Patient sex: M
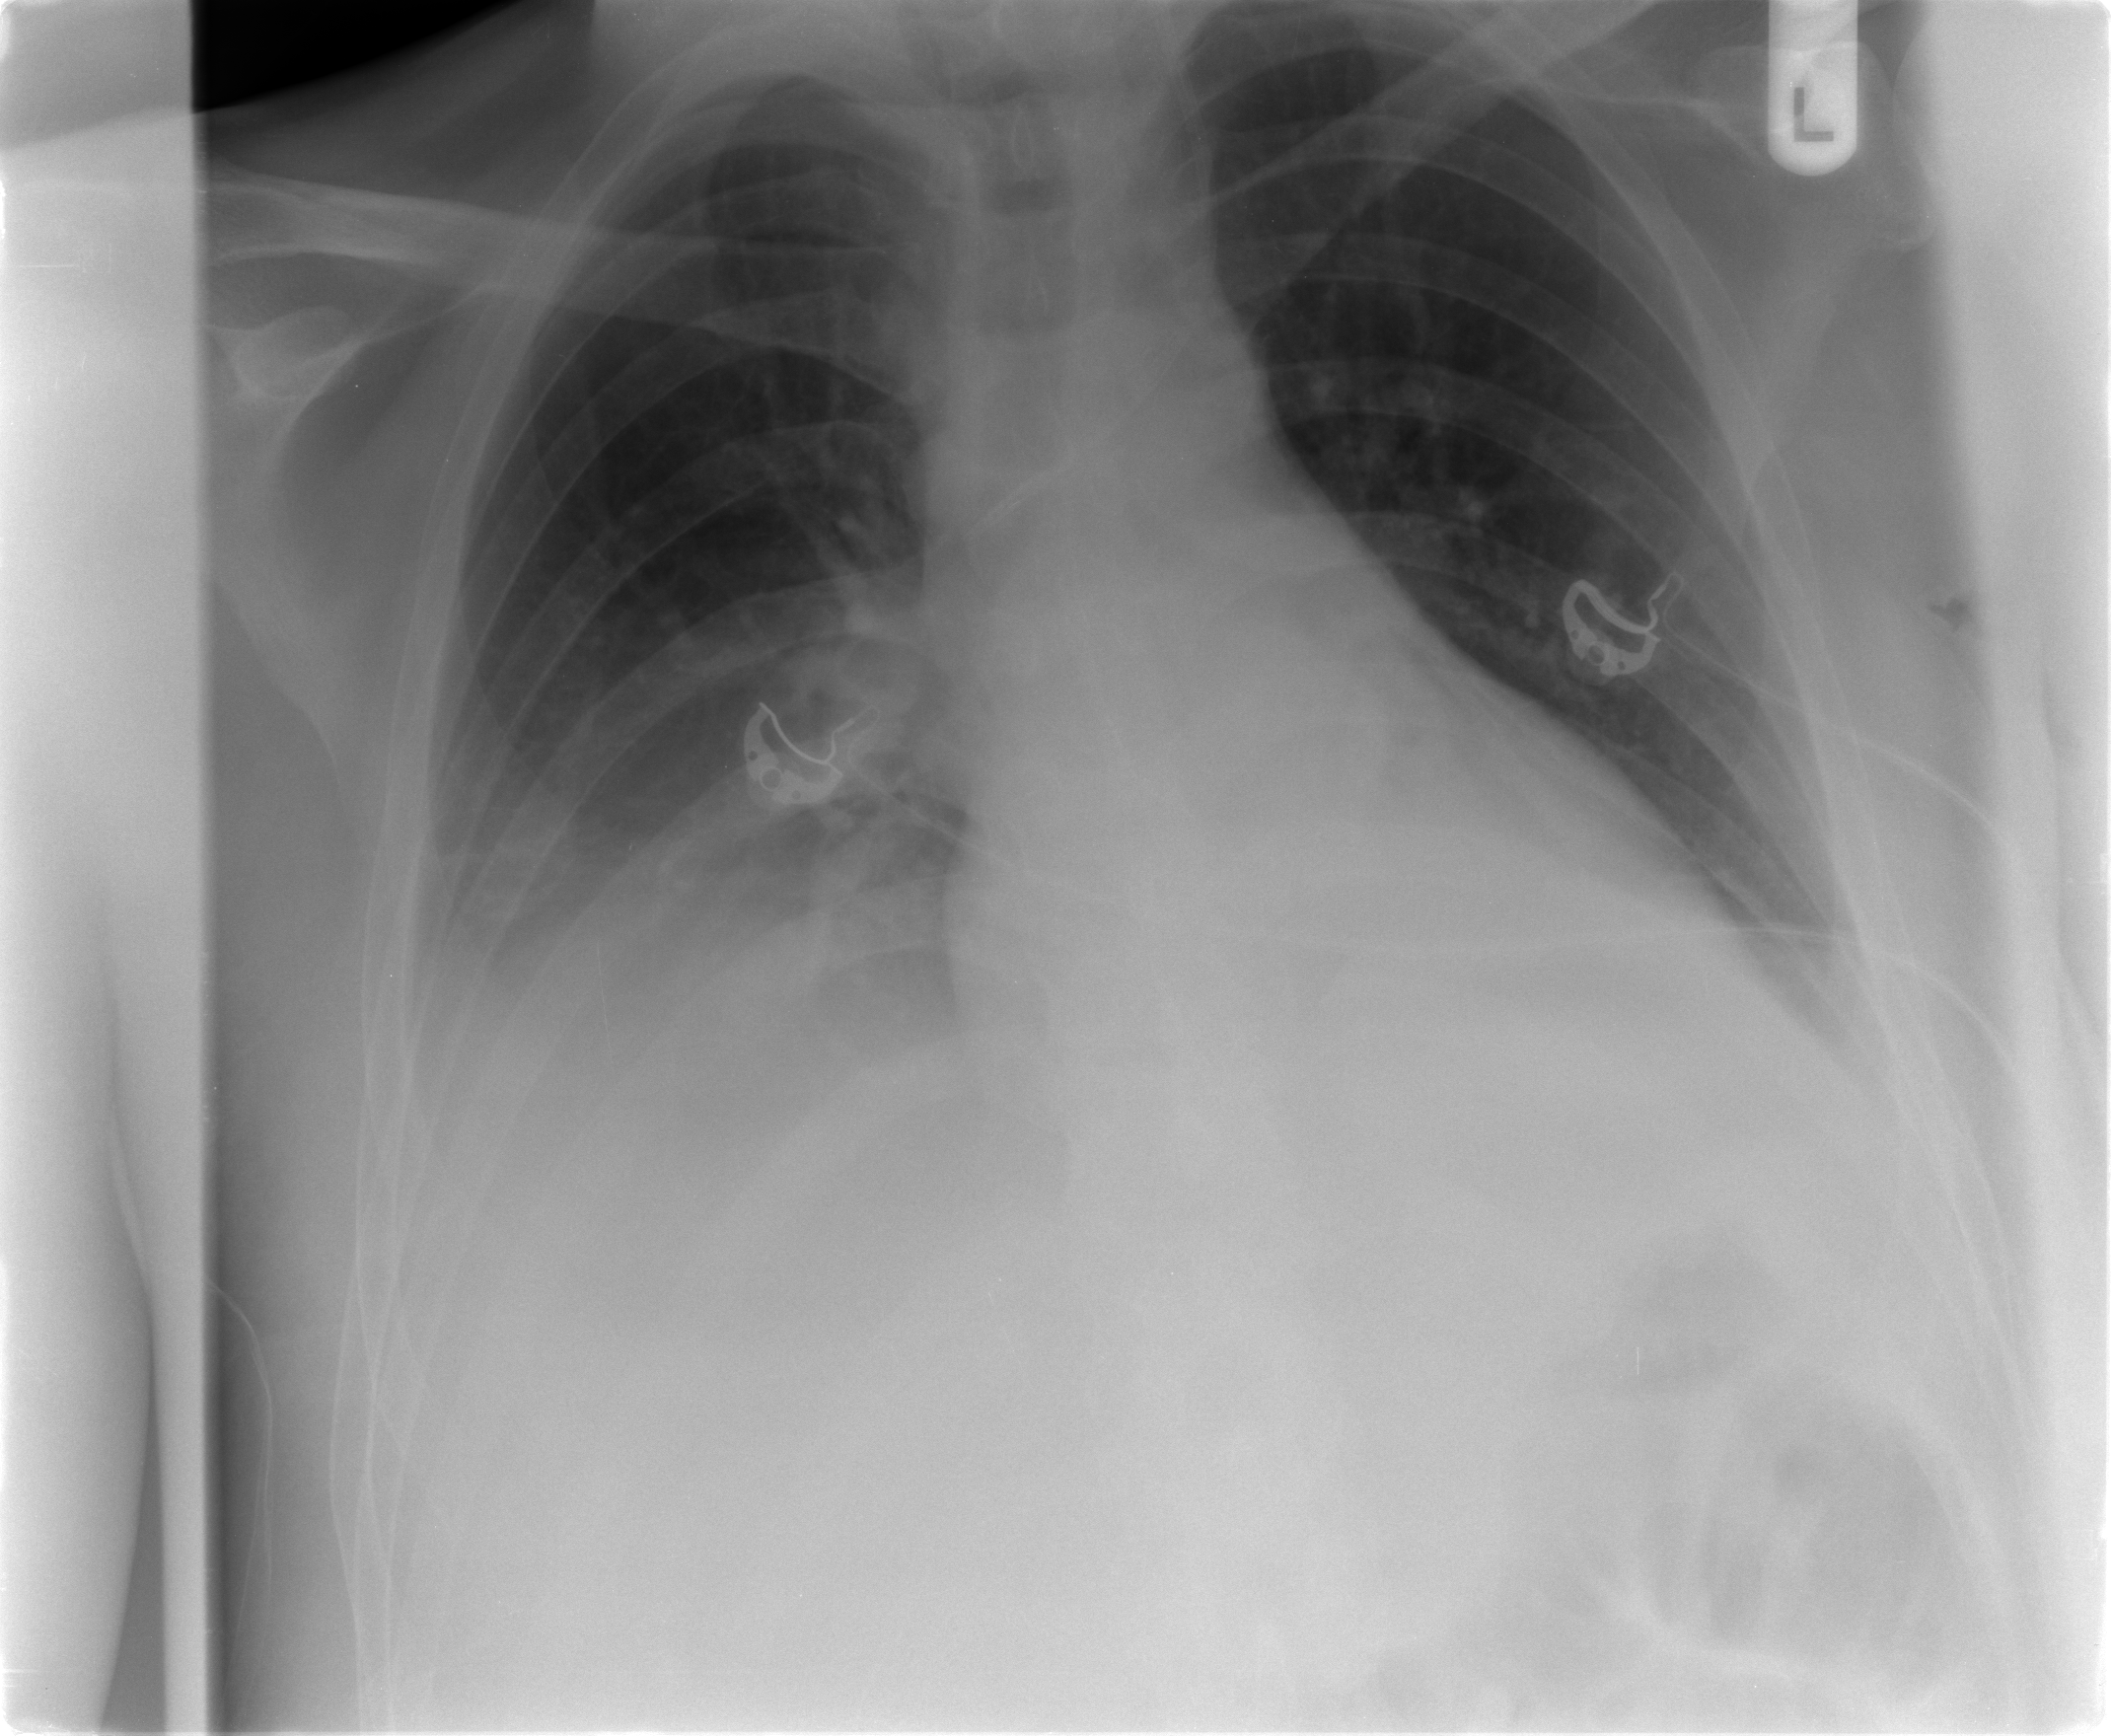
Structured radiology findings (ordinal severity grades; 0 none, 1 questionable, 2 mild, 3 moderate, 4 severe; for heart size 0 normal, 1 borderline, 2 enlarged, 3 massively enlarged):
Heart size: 0
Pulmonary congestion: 0
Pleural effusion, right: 2
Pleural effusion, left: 0
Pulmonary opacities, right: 0
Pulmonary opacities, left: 0
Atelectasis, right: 2
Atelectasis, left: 0